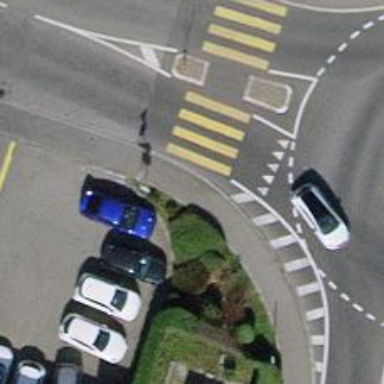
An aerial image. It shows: Marked footway crossing with center island.